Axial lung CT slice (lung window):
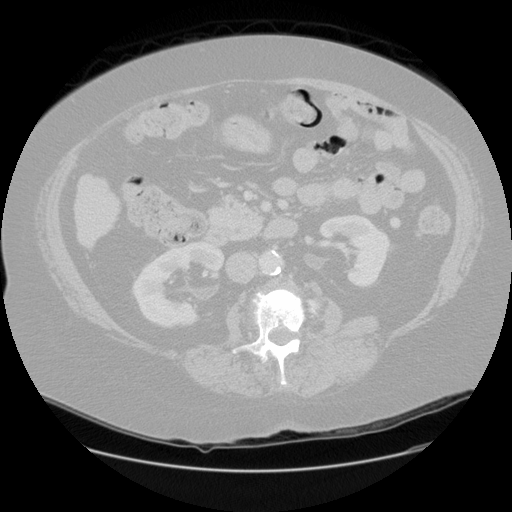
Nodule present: no